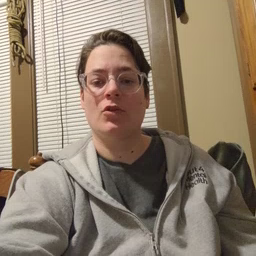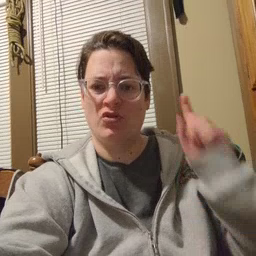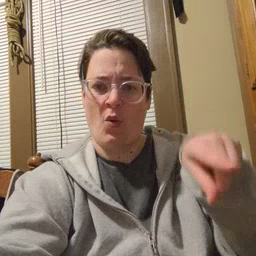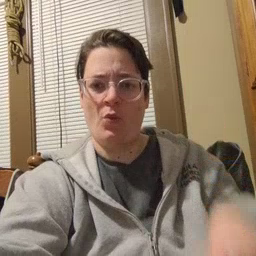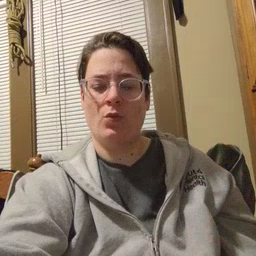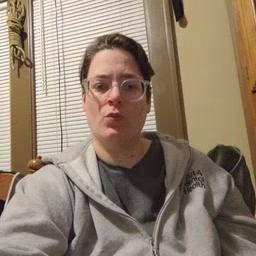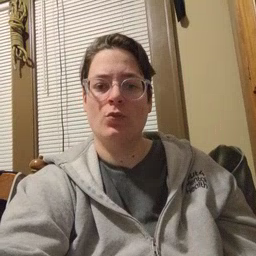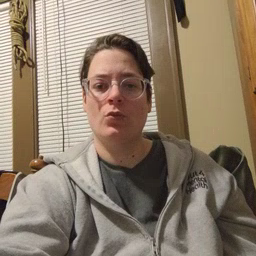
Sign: go